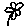
Label: flower